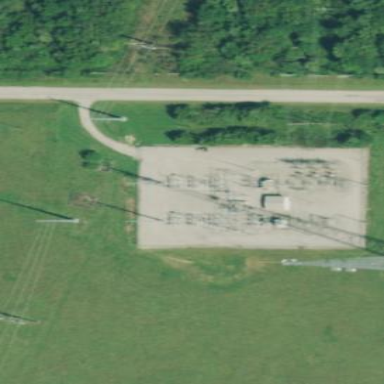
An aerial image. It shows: Fence surrounds transmission level power substation.